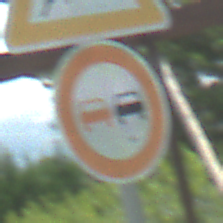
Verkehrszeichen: Ueberholverbot
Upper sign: WildwechselLinks
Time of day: Midday
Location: Outdoor (Nature)
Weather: PartlyCloudy
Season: NotSpecified
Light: Natural